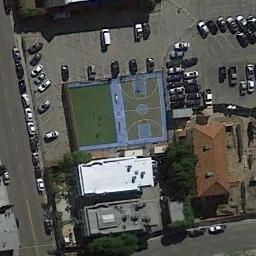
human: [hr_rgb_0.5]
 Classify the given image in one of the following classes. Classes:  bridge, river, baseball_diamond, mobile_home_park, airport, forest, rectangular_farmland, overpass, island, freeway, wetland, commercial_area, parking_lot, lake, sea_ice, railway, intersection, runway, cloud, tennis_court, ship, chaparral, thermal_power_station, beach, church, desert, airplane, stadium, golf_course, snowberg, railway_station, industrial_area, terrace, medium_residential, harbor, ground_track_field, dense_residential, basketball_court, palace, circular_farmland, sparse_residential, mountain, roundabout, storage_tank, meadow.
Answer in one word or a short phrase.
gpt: basketball_court